Question: I'm attempting to plot a large scatter plot that varies along a large number of dimensions.
Here's my starting plot:
'''
p <- ggplot(mtcars, aes(wt, mpg, shape=cyl, colour=gear, size=carb)) +
geom_point()
'''

Using the 'mtcars' dataset, I'm simply including various shapes, colours, and sizes. Now what i'd like to add to this is some distinguishing mark around all points with carb==8. For example, add in a big black circle around these points.
Doing
'''
p + geom_point() + geom_point(colour="black", shape=1, size=5)
'''
is close in that it gets the circles as I want, but all points get circles, I want to instead limit this to just some of the points.
I would greatly appreciate any suggestions for this problem.
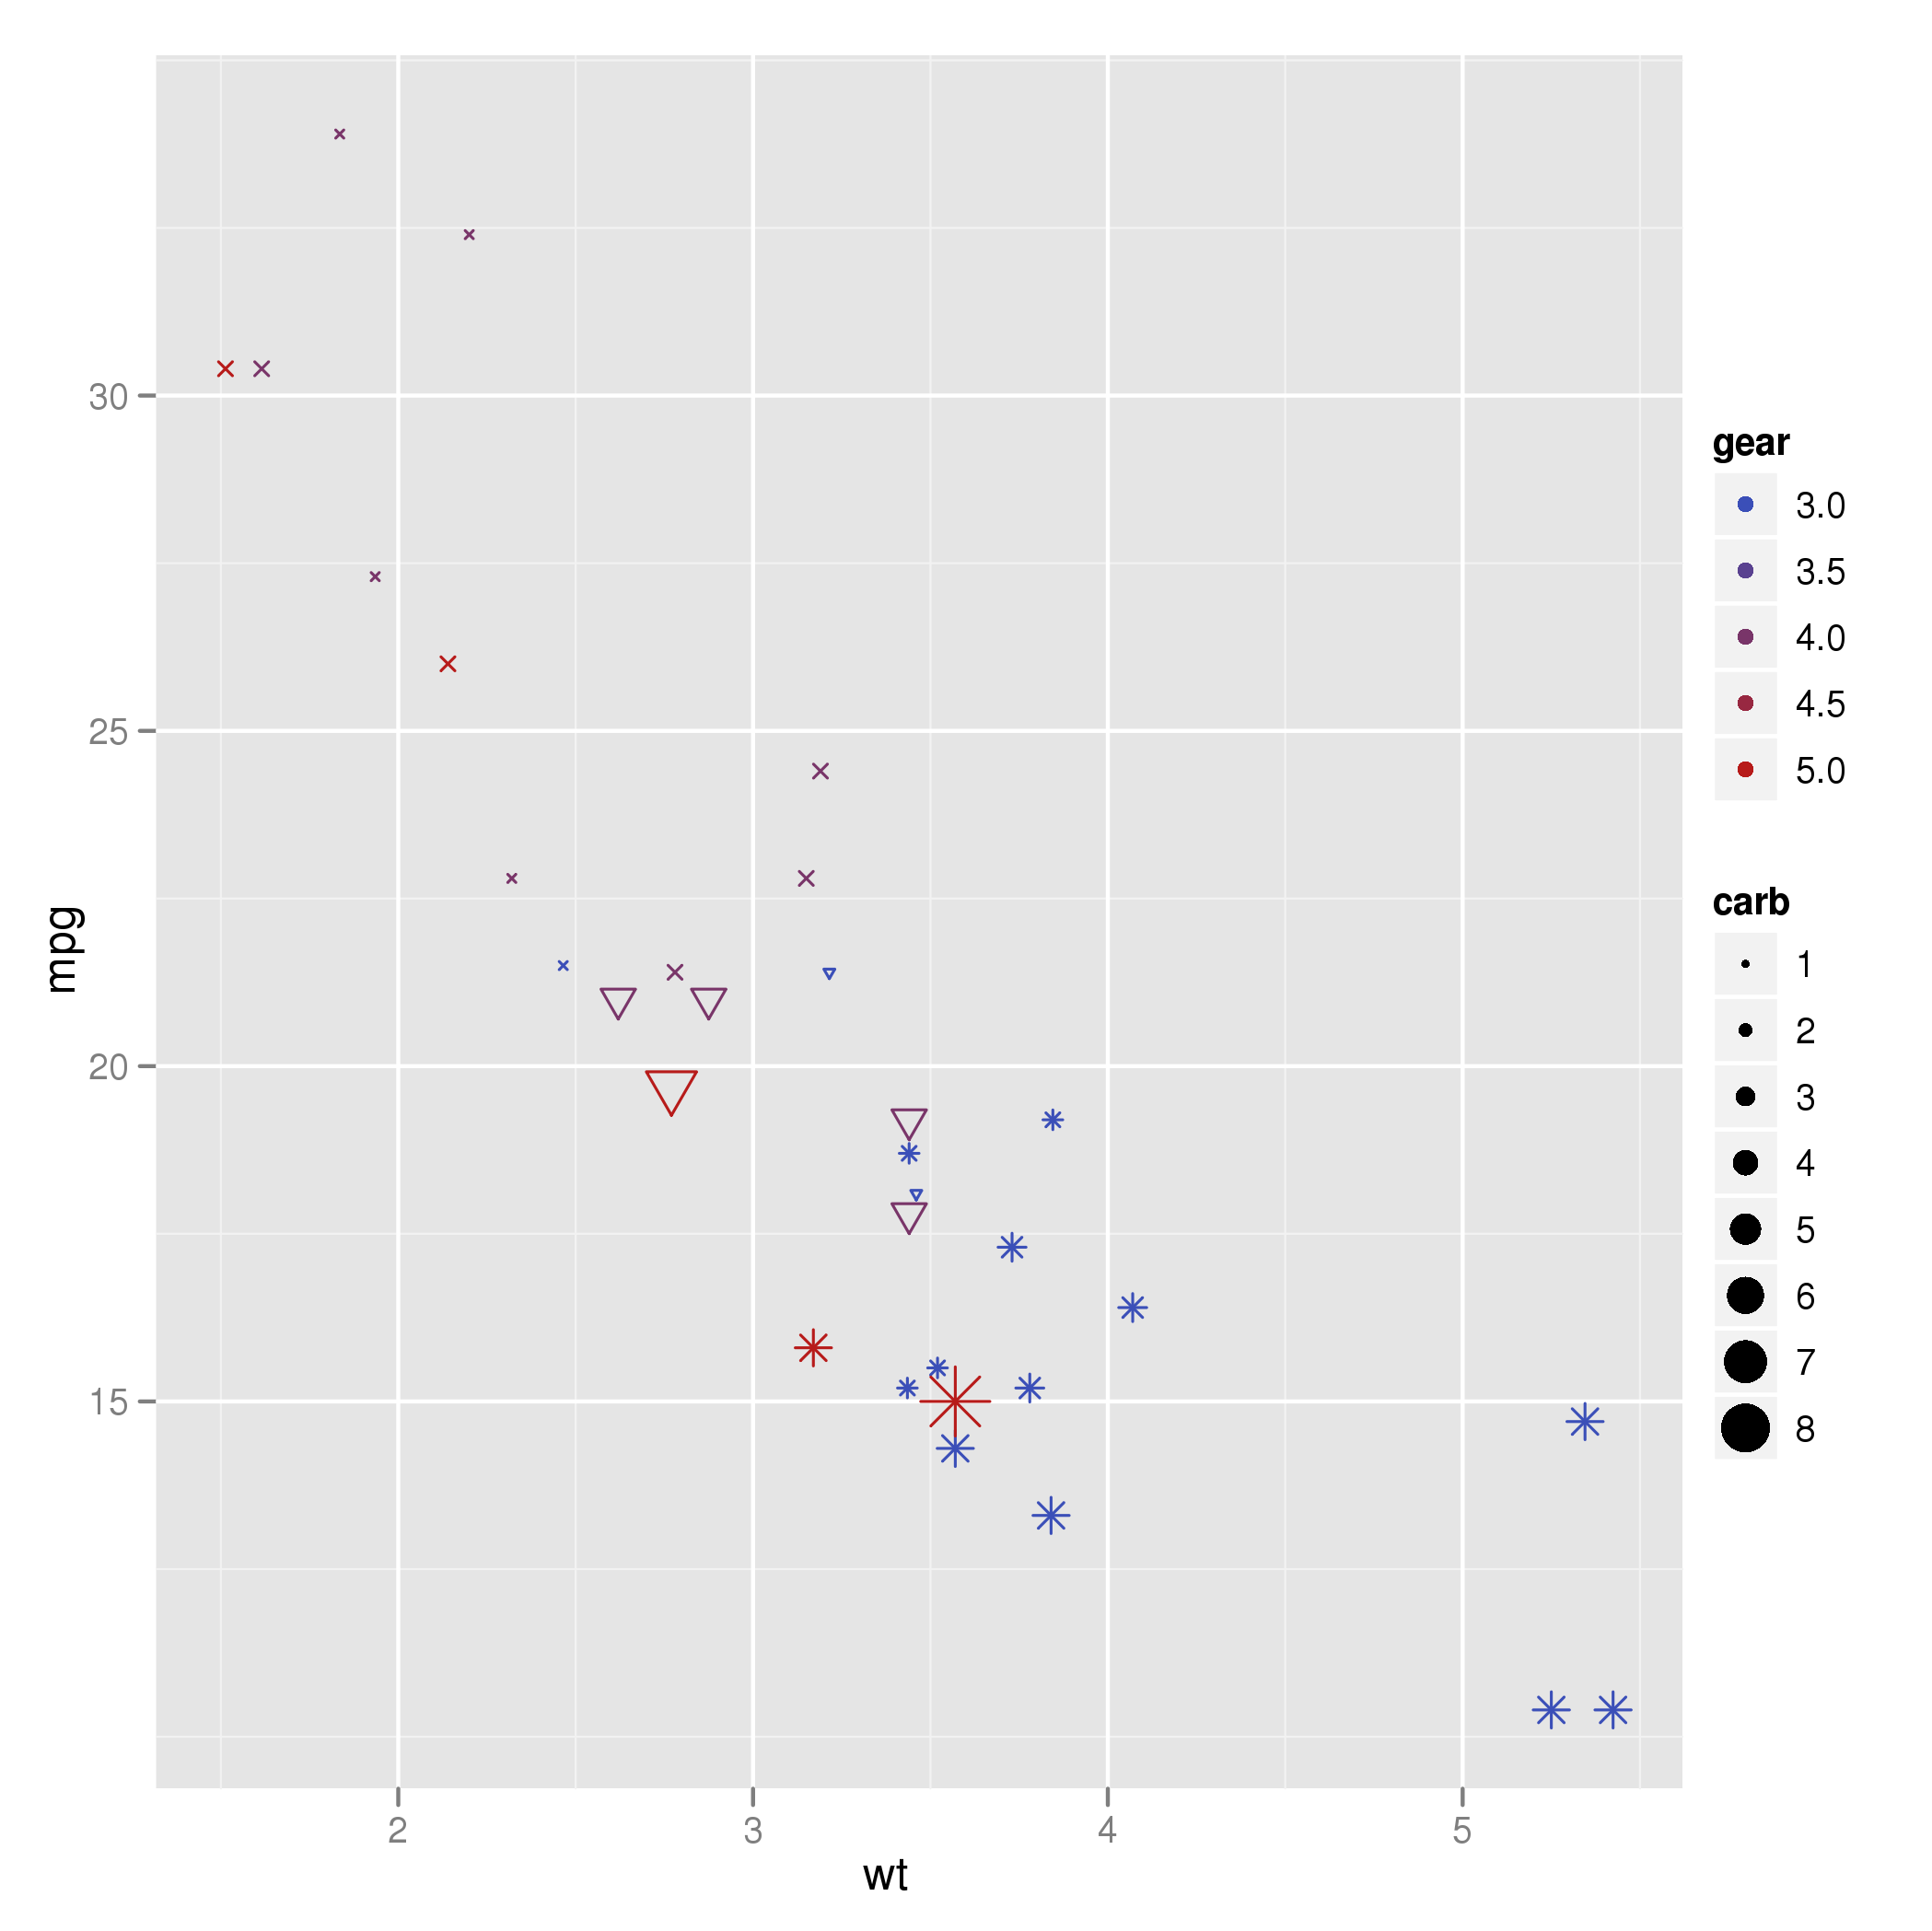
Answer: Instead of initially putting your variables within the ggplot function, try to map your variables individually for every layer you add.
'''
p <- ggplot(data = mtcars)+
geom_point(aes(wt, mpg, shape=as.factor(cyl), colour=gear, size=carb))+
geom_point(aes(wt[carb==8], mpg[carb==8]), colour="black", shape=1, size=7)
'''